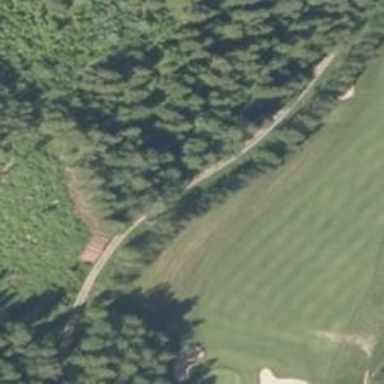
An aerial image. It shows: Path for both roads and golfers.